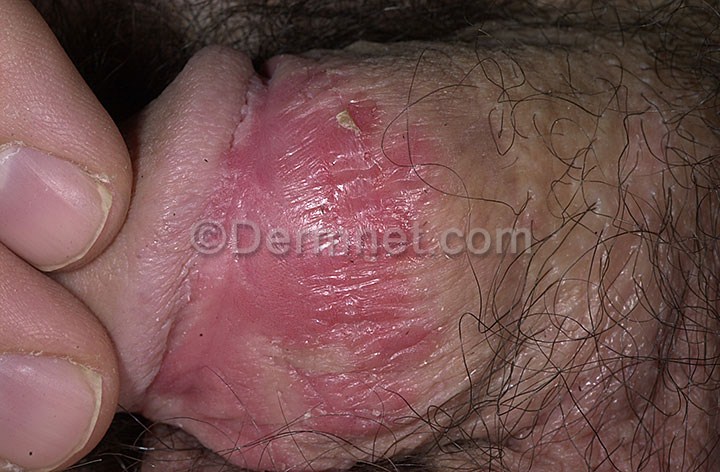
Disease: Psoriasis pictures Lichen Planus and related diseases